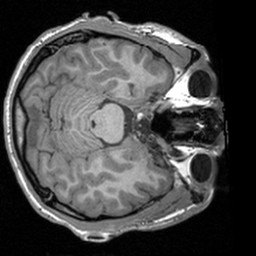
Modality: T1w
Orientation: axial
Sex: male
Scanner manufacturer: siemens
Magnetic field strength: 3 T
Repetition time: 1.9 s
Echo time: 0.00226 s